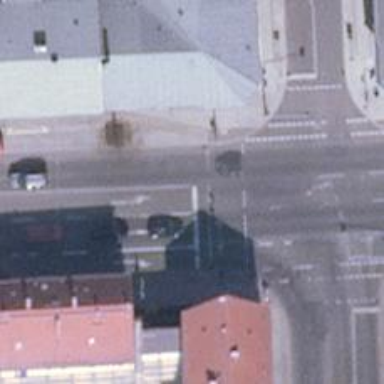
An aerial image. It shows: Road with traffic signals for signaling.